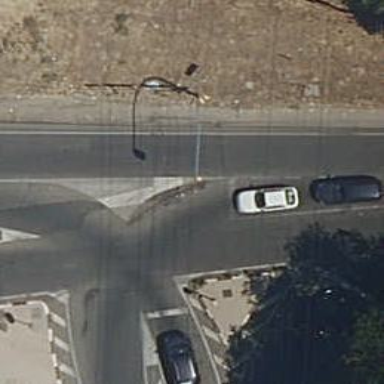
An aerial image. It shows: Road with traffic signals.